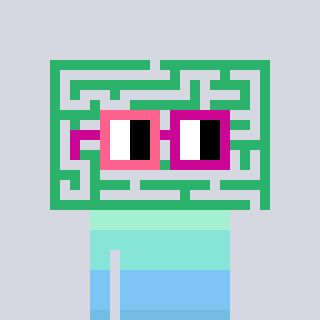
a pixel art character with square pink and red glasses, a maze-shaped head and a grayscale-colored body on a cool background